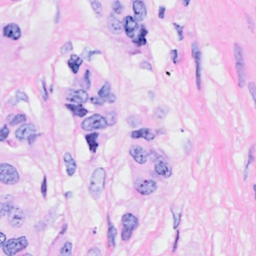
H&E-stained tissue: Breast